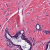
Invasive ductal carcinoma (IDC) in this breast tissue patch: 0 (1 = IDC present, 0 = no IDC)